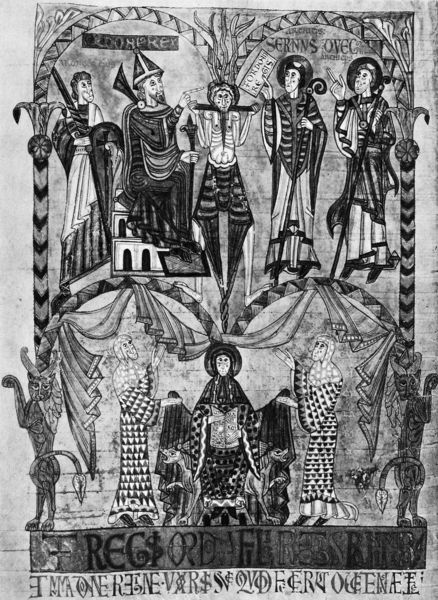
Titel: Liber Testamentorum
Institution: Oviedo, Kathedralarchiv
Schlagwörter: menschen, sitzen, grau, kleider, männer, schwarz, weiss, tiere, muster, alt, vorhang, kirche, blatt, grafik, könig, dekor, buch, orient, seite, schwert, herrscher, ritter, blat, sklave, kreuzigung, mittelalter, latein, geteilt, byzantinisch, untertanen